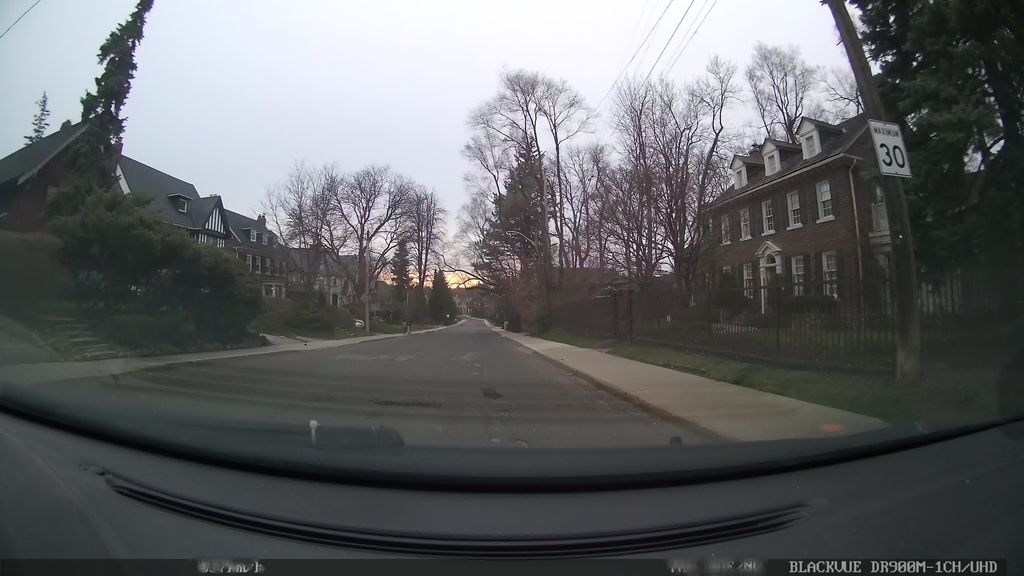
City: toronto